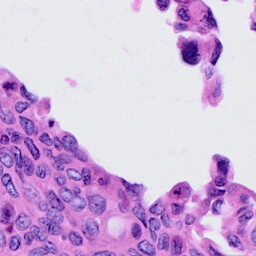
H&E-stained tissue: Cervix